Field crop: tomato
Growth stage: 2
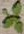
Species: solanum